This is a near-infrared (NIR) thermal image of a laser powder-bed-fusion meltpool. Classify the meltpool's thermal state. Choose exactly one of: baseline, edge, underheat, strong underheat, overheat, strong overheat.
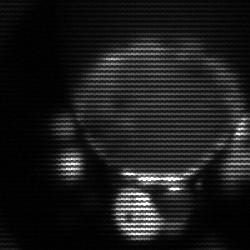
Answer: edge